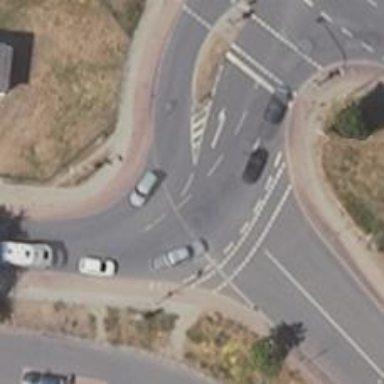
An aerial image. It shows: Tertiary road with separate cycle track on both sides.